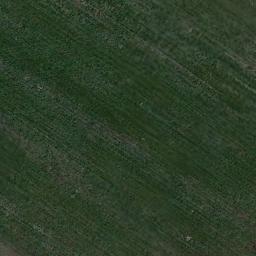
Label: meadow